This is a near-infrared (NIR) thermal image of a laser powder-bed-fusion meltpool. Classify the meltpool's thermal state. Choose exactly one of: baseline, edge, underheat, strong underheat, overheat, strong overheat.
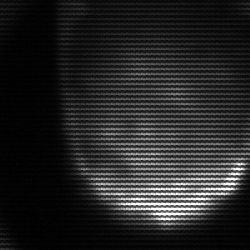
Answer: edge